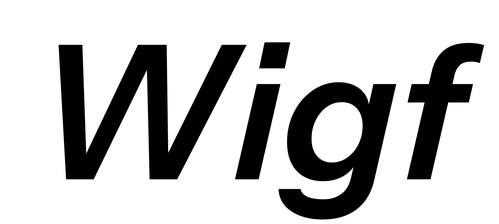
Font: InstrumentSans-Italic_SemiBold_Italic